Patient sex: M
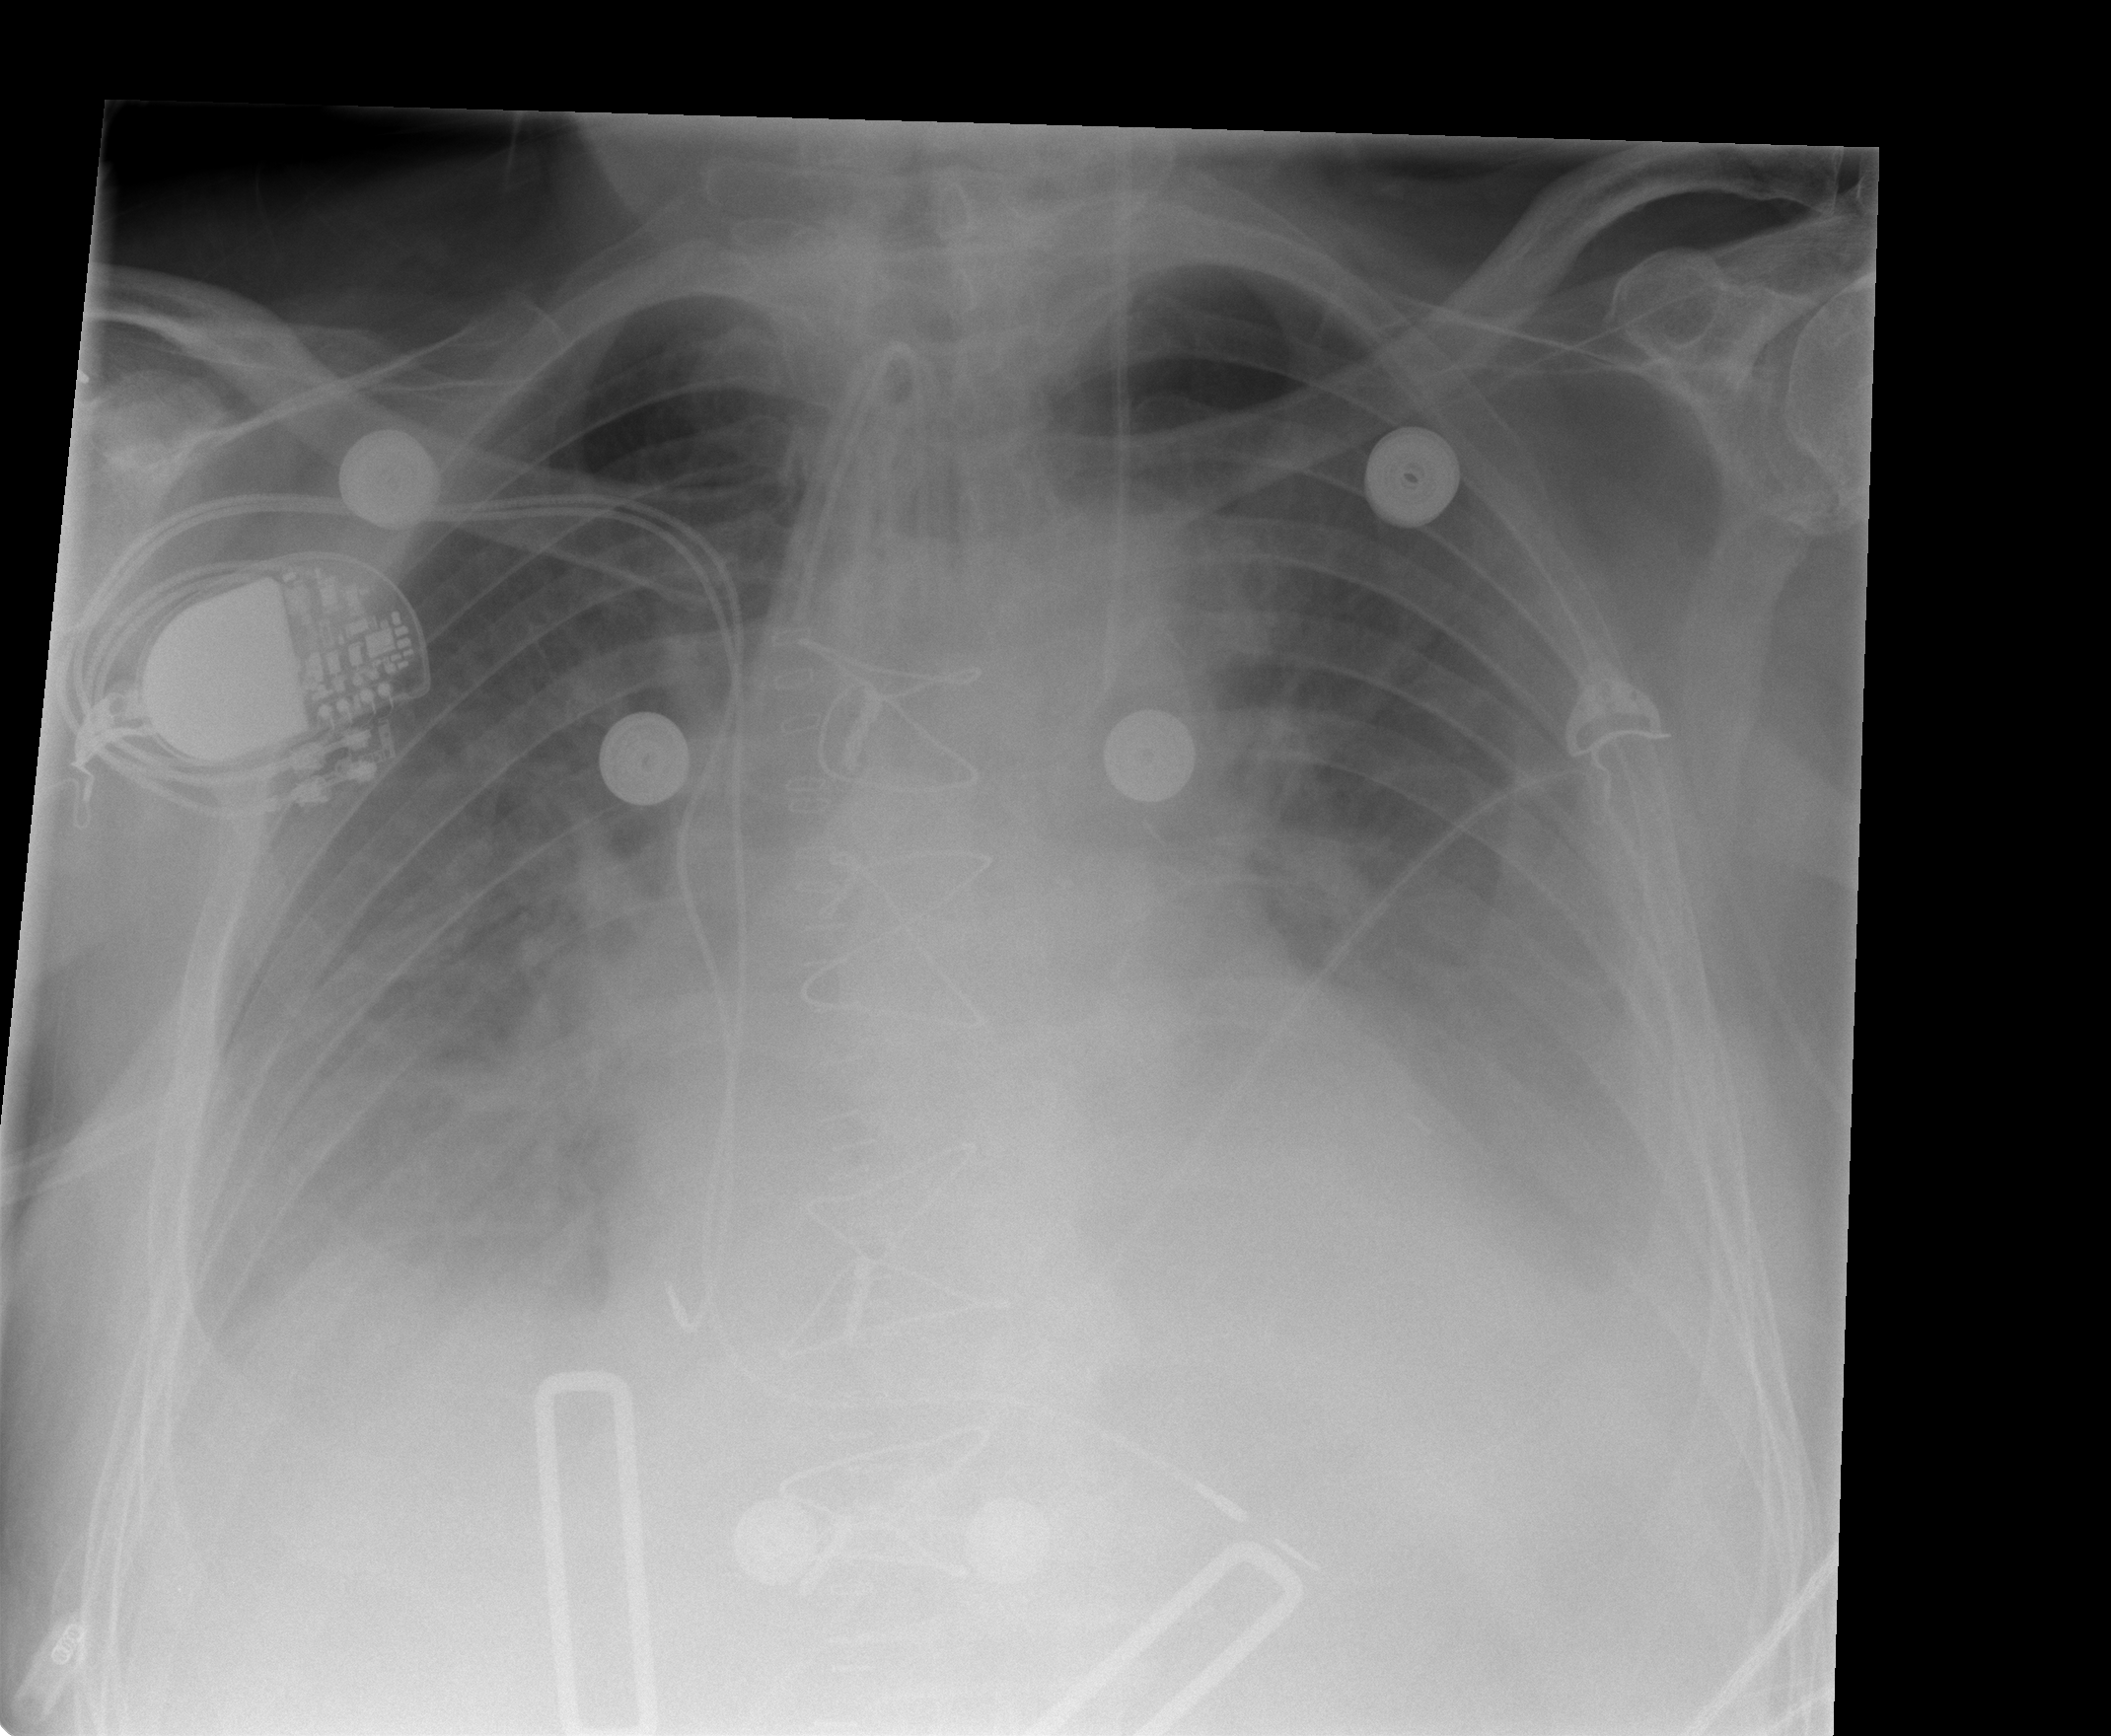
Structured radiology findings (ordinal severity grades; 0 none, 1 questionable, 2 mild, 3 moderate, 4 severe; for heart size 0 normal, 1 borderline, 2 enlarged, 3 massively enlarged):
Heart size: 2
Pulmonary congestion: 2
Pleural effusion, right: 2
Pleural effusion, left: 3
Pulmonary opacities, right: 1
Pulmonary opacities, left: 0
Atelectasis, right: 2
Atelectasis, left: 2